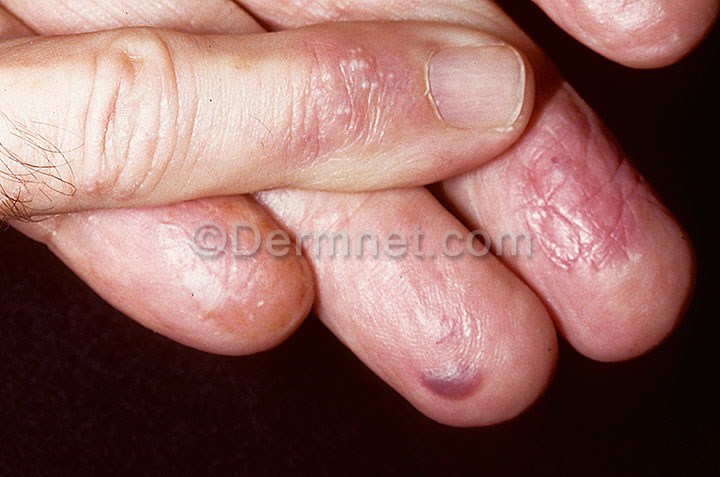
Disease: Eczema Photos